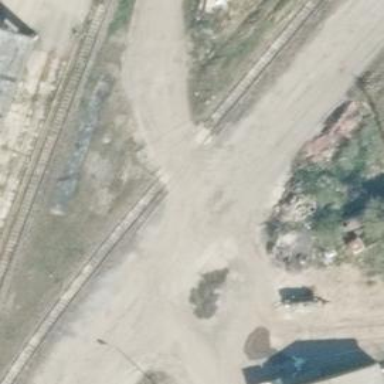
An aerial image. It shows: Level crossing along the railway.